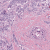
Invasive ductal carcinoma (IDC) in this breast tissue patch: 1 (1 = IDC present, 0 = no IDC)